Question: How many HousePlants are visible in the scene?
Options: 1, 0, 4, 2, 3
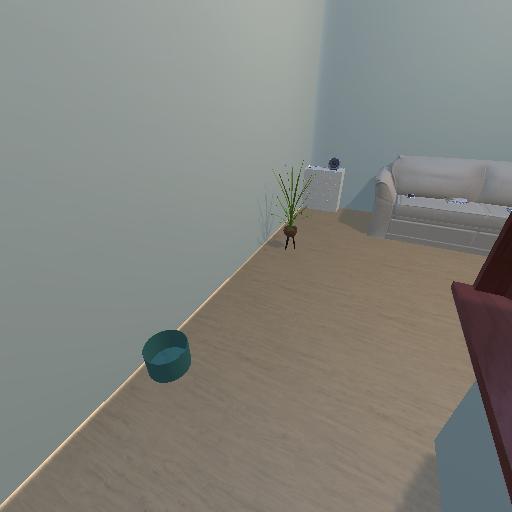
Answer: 1